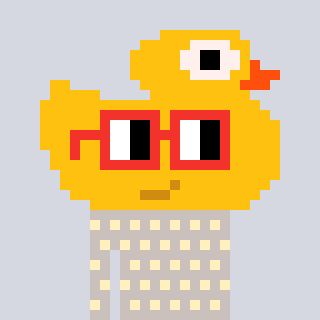
a pixel art character with square red glasses, a ducky-shaped head and a foggrey-colored body on a cool background